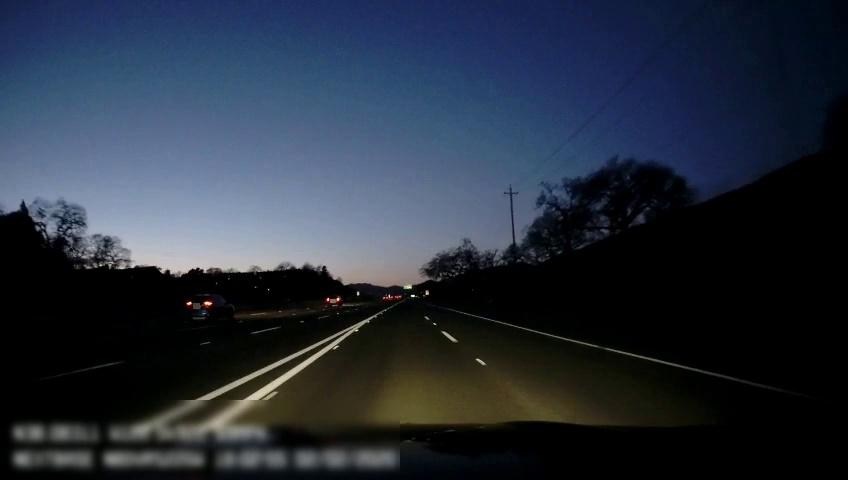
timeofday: Dusk/Dawn/Twilight
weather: Other
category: Drivable Space
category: Vehicles | SUV
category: Vehicles | SUV
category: Lanes | Alternate Lane
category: Lanes | Alternate Lane
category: Lanes | Alternate Lane
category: Lanes | Alternate Lane
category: Lanes | Alternate Lane
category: Lanes | Alternate Lane
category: Lanes | Alternate Lane